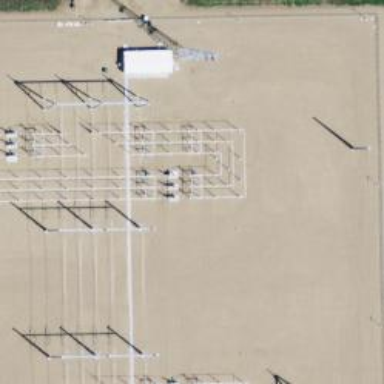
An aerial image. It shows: Switch used for power control.